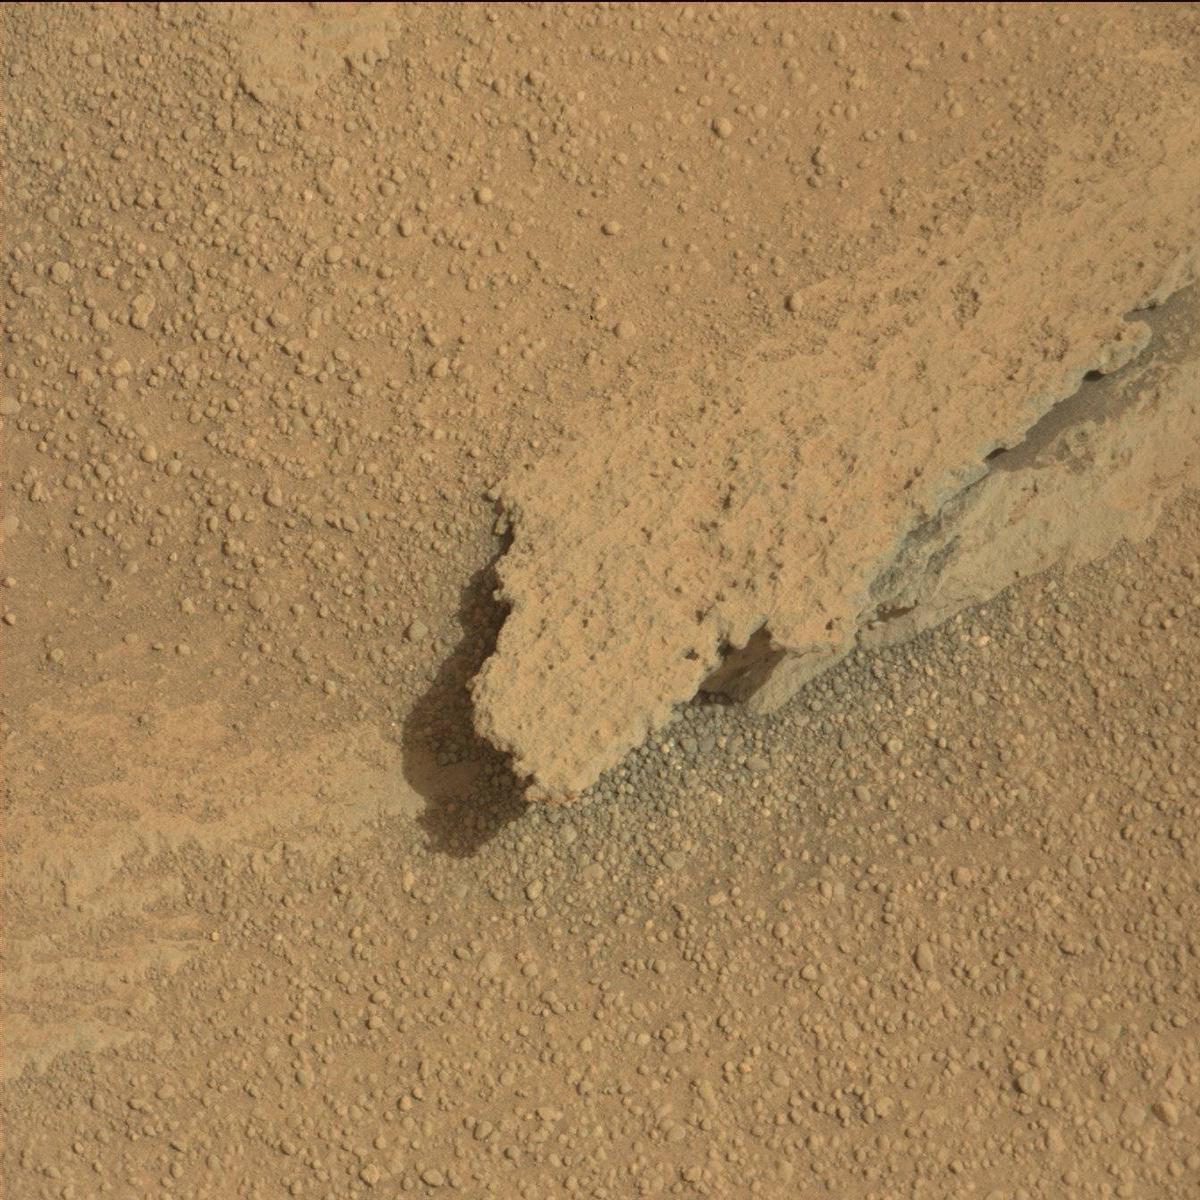
Terrain classes present: Bedrock, Sand / Soil